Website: macys
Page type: customer-info-address
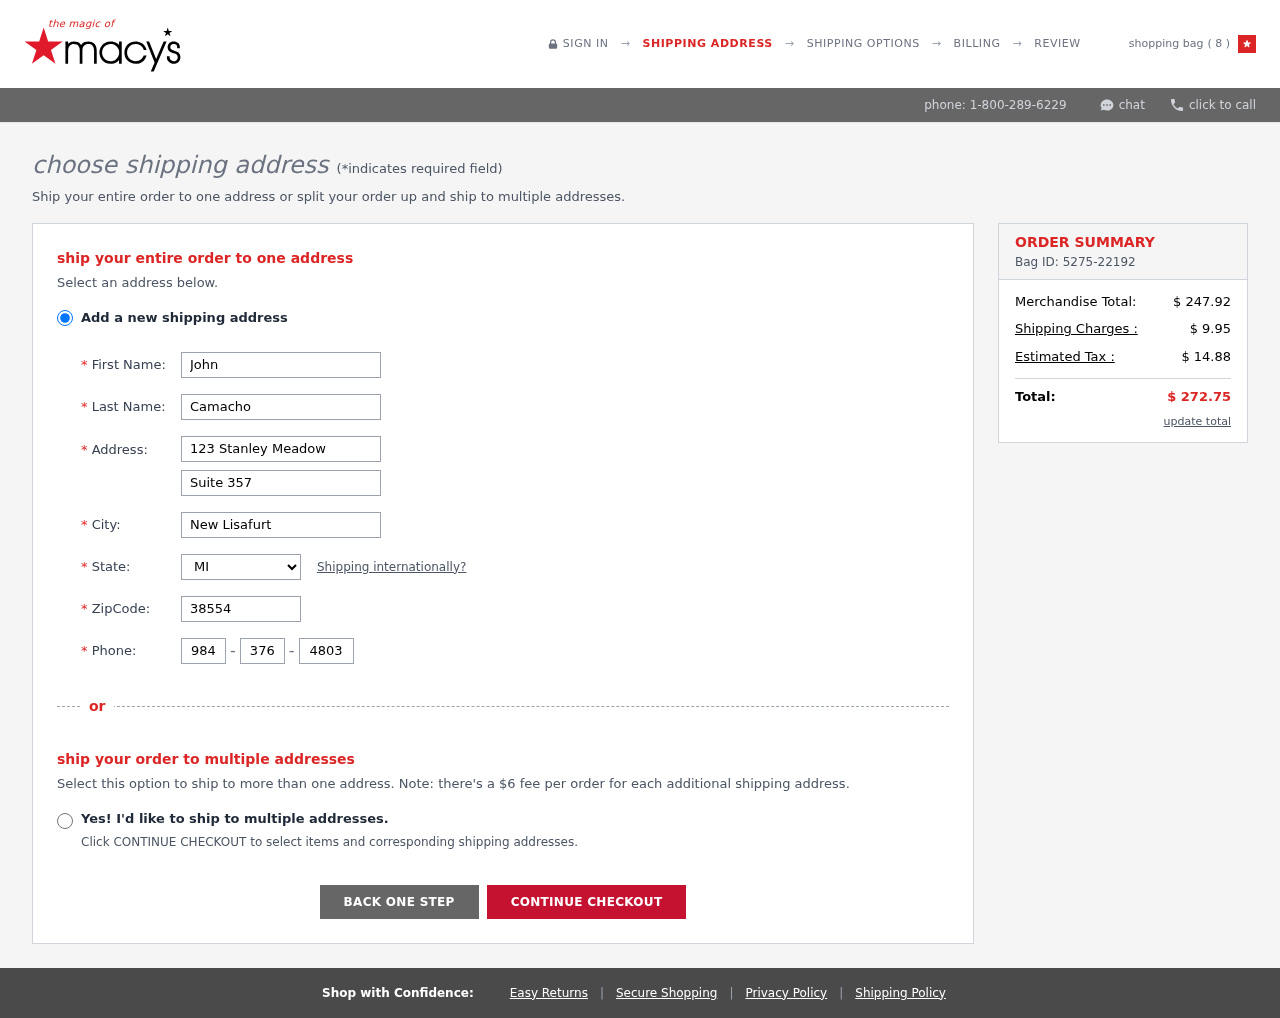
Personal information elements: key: PII_CITY
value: New Lisafurt
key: PII_FIRSTNAME
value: John
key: PII_LASTNAME
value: Camacho
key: PII_PHONE_AREA
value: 984
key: PII_PHONE_PREFIX
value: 376
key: PII_PHONE_SUFFIX
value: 4803
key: PII_POSTCODE
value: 38554
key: PII_STATE_ABBR
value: MI
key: PII_STREET
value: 123 Stanley Meadow
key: PII_STREET2
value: Suite 357
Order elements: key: ORDER_NUM_ITEMS
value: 8
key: ORDER_ID
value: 5275-22192
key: ORDER_SUBTOTAL
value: $ 247.92
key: ORDER_SHIPPING_COST
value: $ 9.95
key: ORDER_TAX
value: $ 14.88
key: ORDER_TOTAL
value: $ 272.75